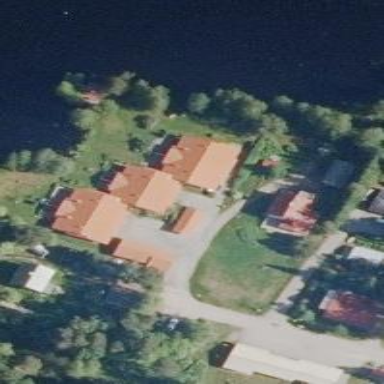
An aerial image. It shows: Terrace building.